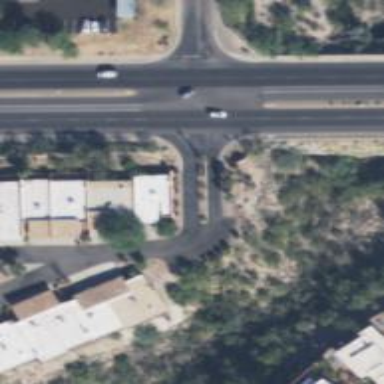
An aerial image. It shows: Unmarked road crossing.